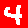
Digit: 4